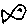
Label: fish